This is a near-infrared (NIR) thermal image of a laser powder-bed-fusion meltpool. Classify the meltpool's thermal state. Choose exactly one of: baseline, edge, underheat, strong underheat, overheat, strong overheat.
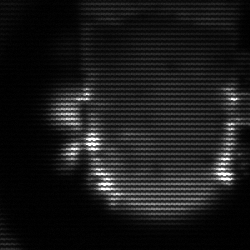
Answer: baseline